Question: Im using the following code and I need to put condition to the edit and delete but
the problem is that I want that details be close to the delete ,currenlty its
moving right ,I try with left and also with '"margin-left: 20px"' and its not moving ,
how should I do that ?move the details closer to the delete?
'''
@if (ViewBag.is)
{
<td>
@Html.ActionLink("Edit", "Edit", new { id = item.ID }) |
@Html.ActionLink("Delete", "Delete", new { id = item.ID }) |
</td>
}
<td style="left: 20px">@Html.ActionLink("Details", "Details", new { id = item.ID })</td>
'''

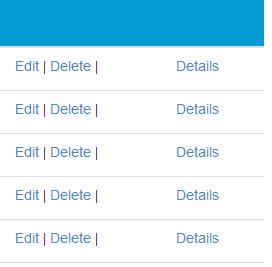
Answer: do u want something like this <URL>.you can position your button adding this to ur css '.right-btn{position:relative; right:10px}'